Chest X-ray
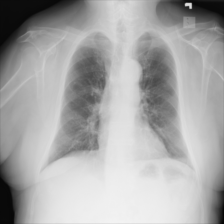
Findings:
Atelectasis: negative
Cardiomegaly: negative
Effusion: negative
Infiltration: negative
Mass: negative
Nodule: negative
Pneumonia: negative
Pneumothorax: negative
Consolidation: negative
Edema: negative
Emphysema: negative
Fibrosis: negative
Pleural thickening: negative
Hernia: negative